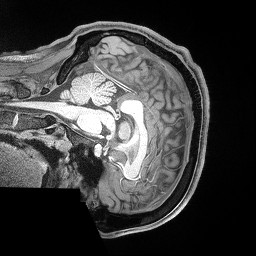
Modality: T1w
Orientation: sagittal
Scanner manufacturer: siemens
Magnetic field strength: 3 T
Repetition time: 2.53 s
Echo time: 0.00169 s